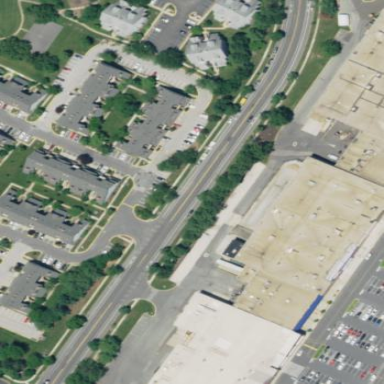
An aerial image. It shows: Retail building.